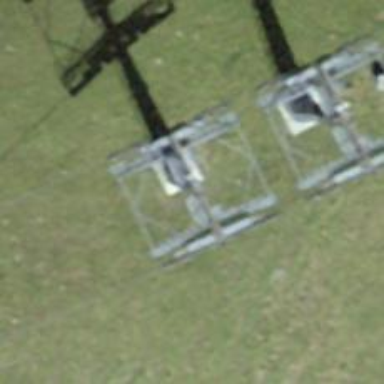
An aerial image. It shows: Pylon for aerialway.